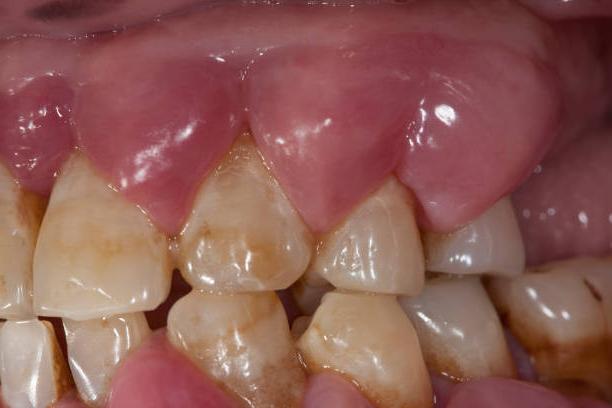
Condition: Gingivitis